Interaction volume radius: 5 \u00c5
Interaction volume height: 10 \u00c5
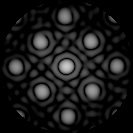
Disorder parameter: 0.1275